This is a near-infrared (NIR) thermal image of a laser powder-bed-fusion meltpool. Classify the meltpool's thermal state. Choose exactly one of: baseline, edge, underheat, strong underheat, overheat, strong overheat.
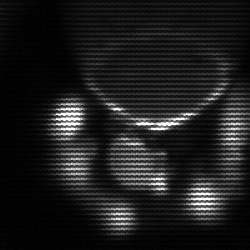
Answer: edge